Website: apple
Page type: newsletter-management
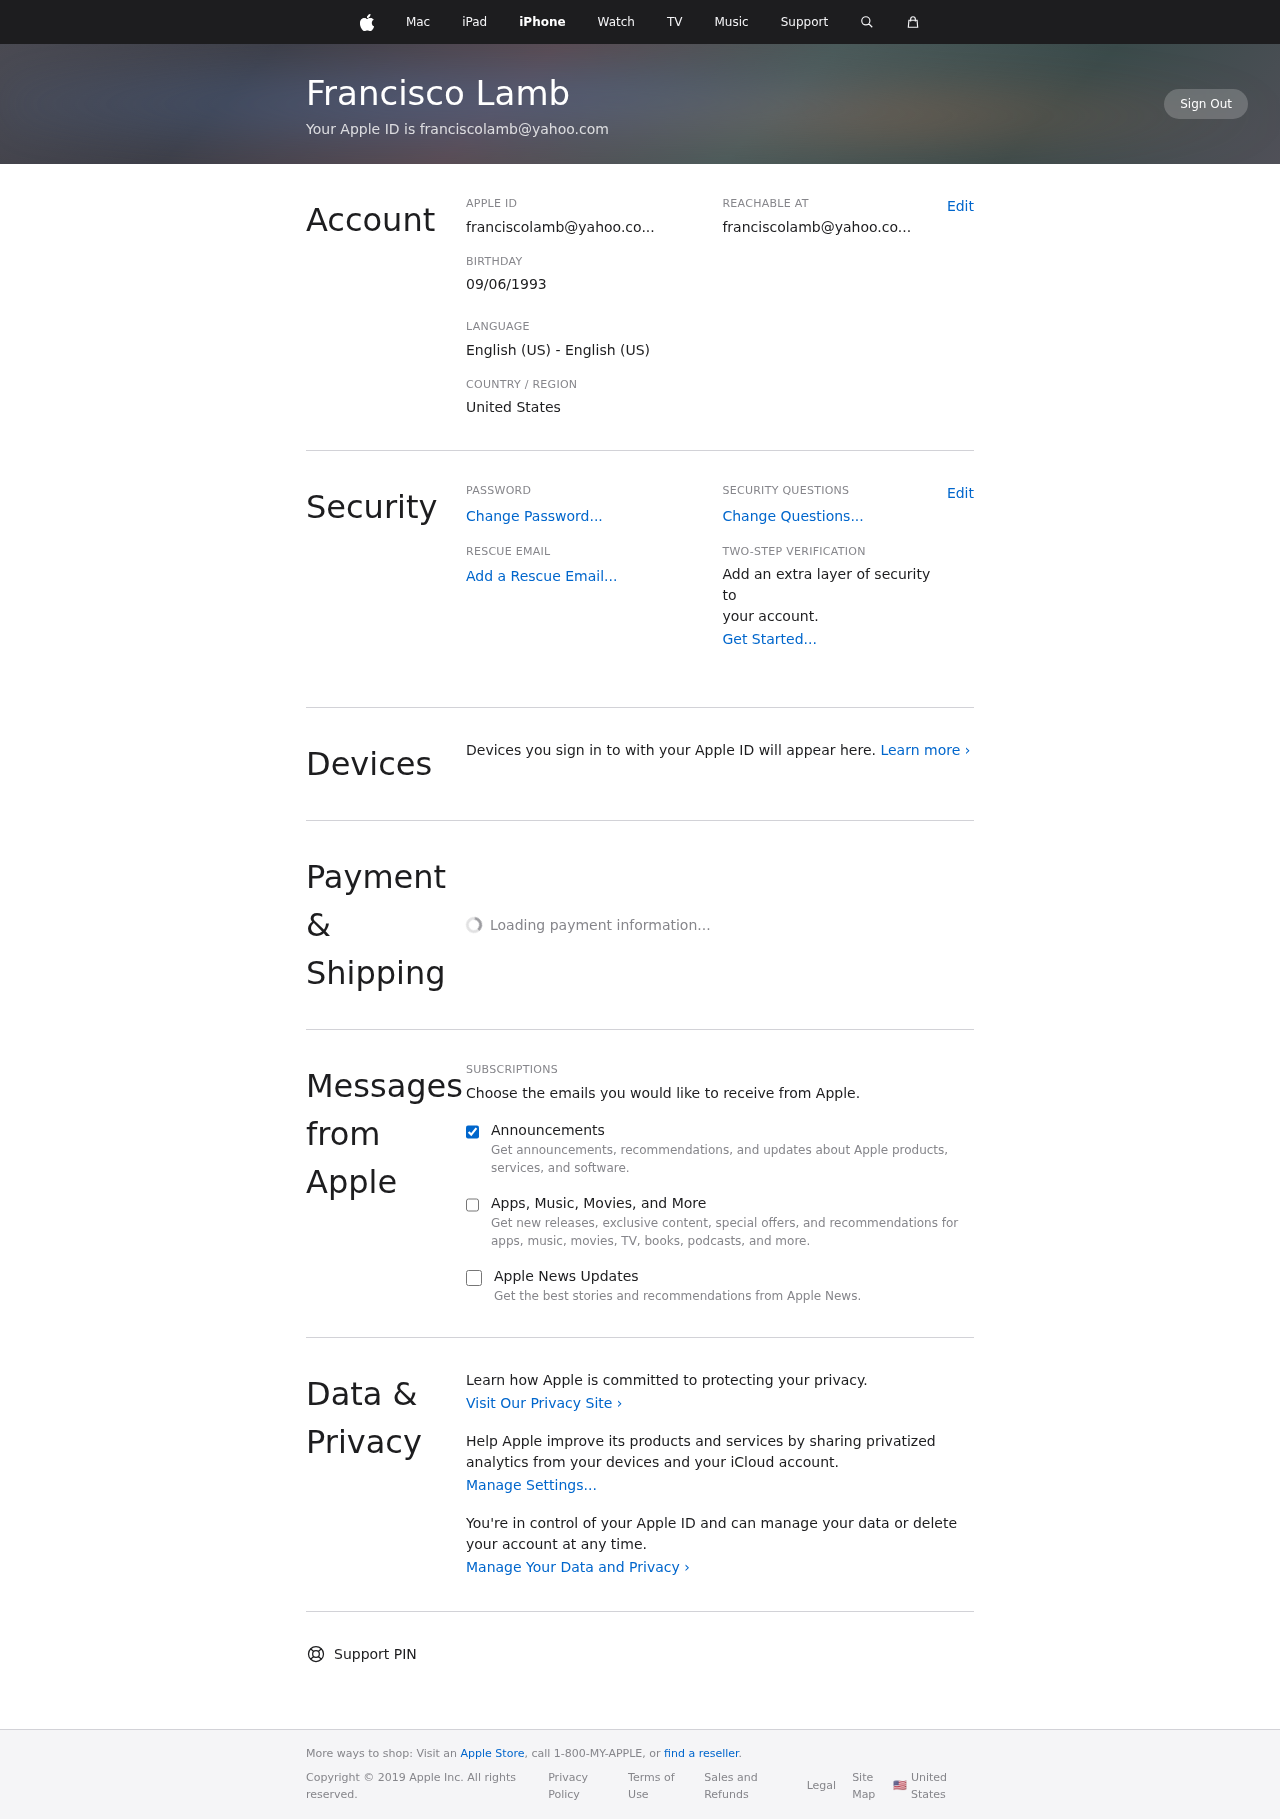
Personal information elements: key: PII_COUNTRY
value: United States
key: PII_DOB
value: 09/06/1993
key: PII_EMAIL
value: franciscolamb@yahoo.co...
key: PII_EMAIL
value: franciscolamb@yahoo.com
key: PII_FULLNAME
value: Francisco Lamb
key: PII_EMAIL2
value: franciscolamb@yahoo.co...